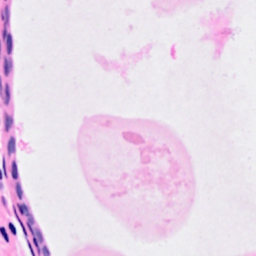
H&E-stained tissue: Breast